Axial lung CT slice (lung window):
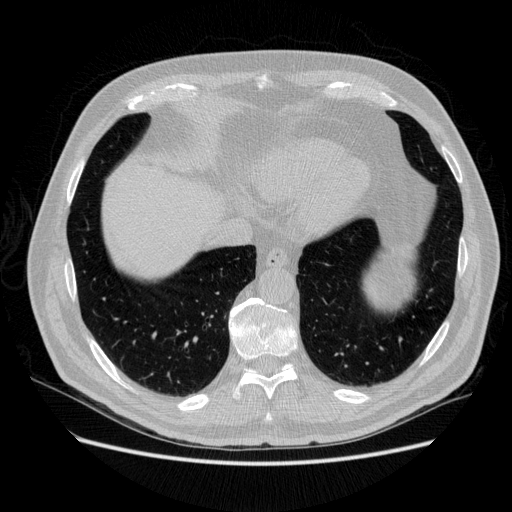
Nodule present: no